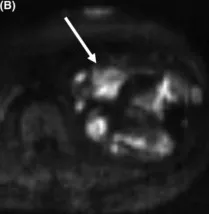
Restricted diffusion , diffusion-weighted image (b = 800).
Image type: radiology (mri)